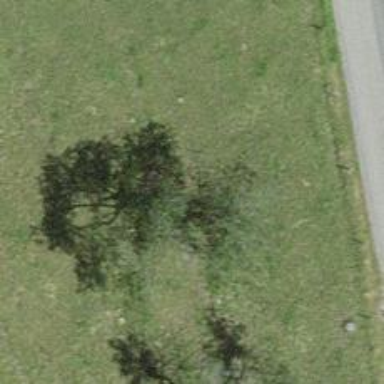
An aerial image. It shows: Single tag "natural: tree."